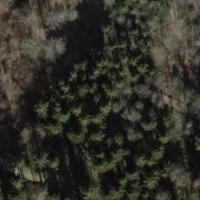
EUNIS habitat code: 44
Species observed at this site:
Lamium galeobdolon